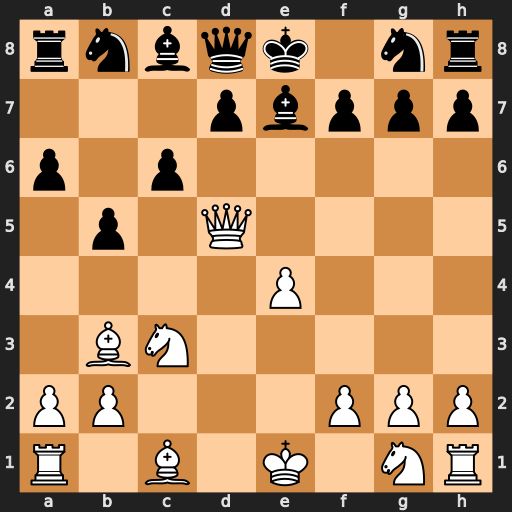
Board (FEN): rnbqk1nr/3pbppp/p1p5/1p1Q4/4P3/1BN5/PP3PPP/R1B1K1NR
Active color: w
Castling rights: KQkq
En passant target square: -
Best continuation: Qxf7#